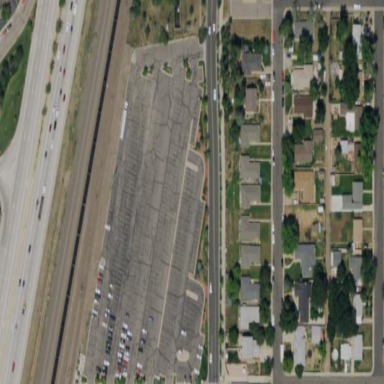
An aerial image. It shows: Paved parking area with park and ride facility available.